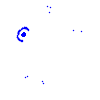
Particle: pion